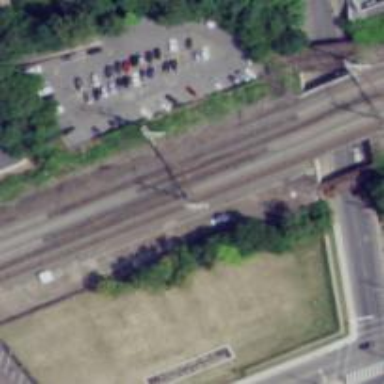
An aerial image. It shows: Rail line with electrified contact lines on embankment.